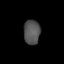
Tissue: lung
Cell type: T cells
Senescence score: 0.2321
Nuclear area (px): 393
Mean DAPI intensity: 83.562